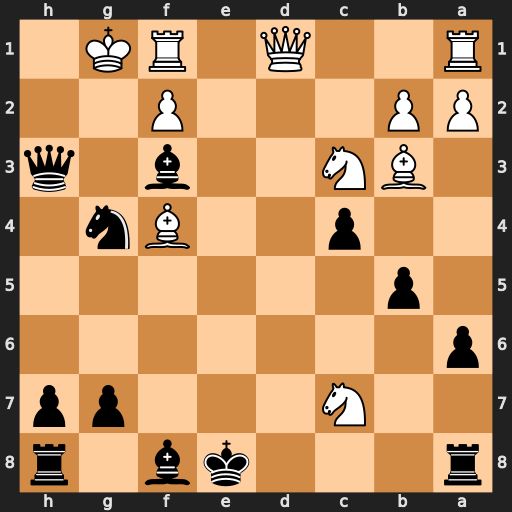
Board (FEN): r3kb1r/2N3pp/p7/1p6/2p2Bn1/1BN2b1q/PP3P2/R2Q1RK1
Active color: b
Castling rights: kq
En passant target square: -
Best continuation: Kf7 Qd7+ Be7